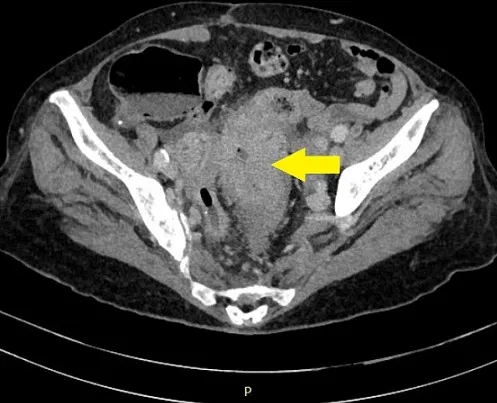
Abdominal computed tomography scan showing thickening of the sigmoid colon (indicated by arrow).
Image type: radiology (ct)